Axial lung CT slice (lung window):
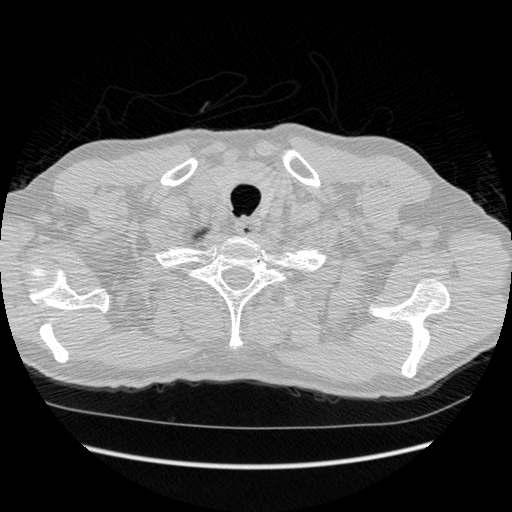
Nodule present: no